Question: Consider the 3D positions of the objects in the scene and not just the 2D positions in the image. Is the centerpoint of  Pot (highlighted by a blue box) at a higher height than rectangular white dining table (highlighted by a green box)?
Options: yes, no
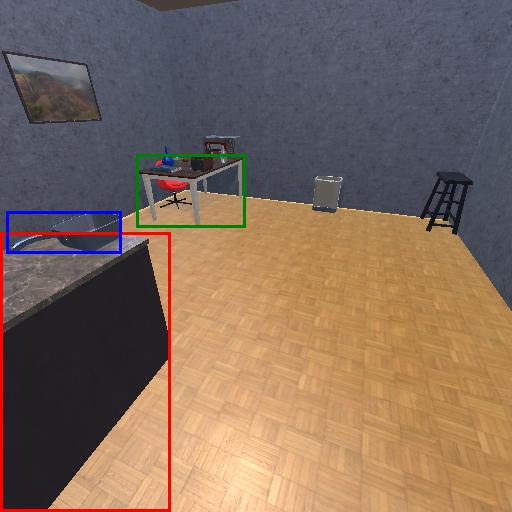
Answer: yes